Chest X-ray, PA view. Patient: 35 years old, sex F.
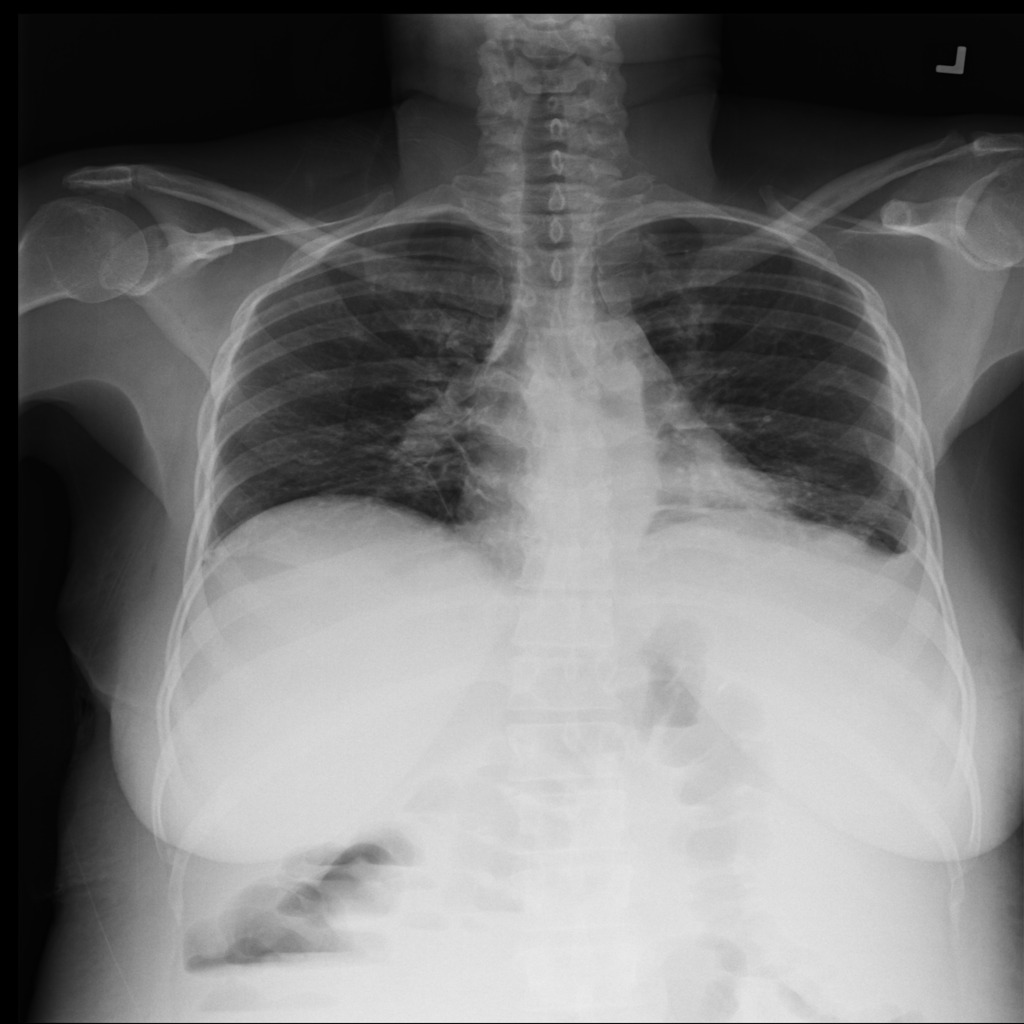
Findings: No Finding